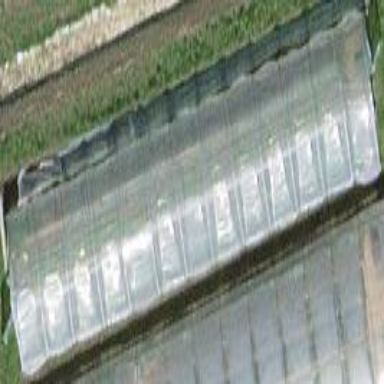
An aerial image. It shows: Greenhouse.